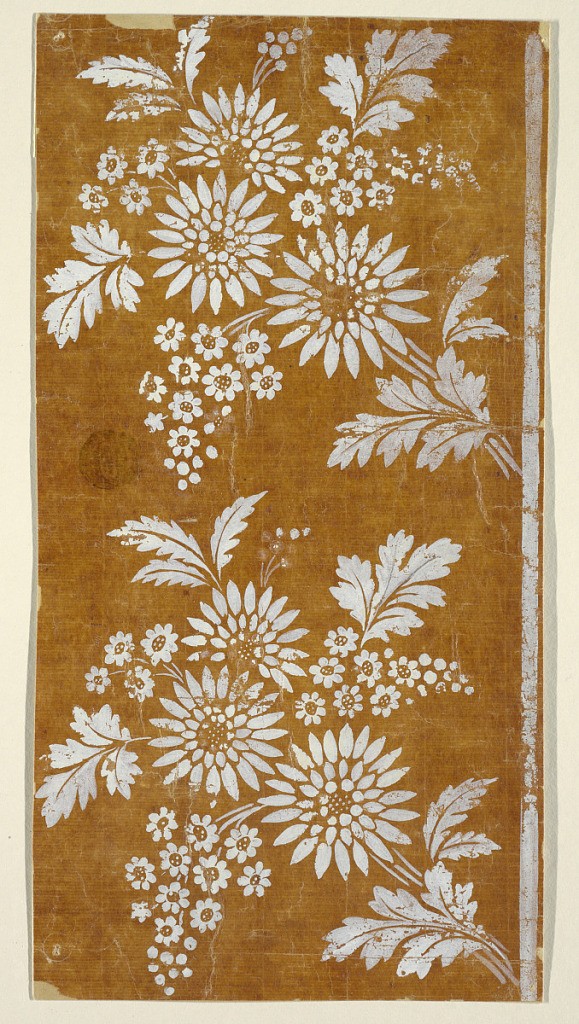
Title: Design for an Embroidered or Woven Horizontal Border of the "Fabrique de St. Ruf," Unfinished
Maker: Fabrique de Saint Ruf, Lyon, France
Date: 1805–1815
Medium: Brush and white gouache on glazed tracing paper pasted on paper
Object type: Drawing
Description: Obliquely shown bunches of flowers over a stripe.